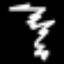
Label: squiggle